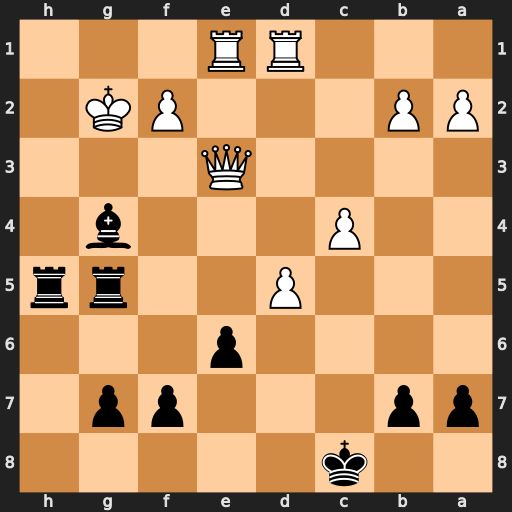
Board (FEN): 2k5/pp3pp1/4p3/3P2rr/2P3b1/4Q3/PP3PK1/3RR3
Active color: b
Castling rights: -
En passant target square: -
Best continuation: Bxd1+ Qxg5 Rxg5+